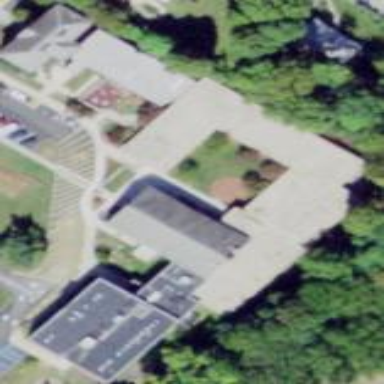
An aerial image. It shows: School building.